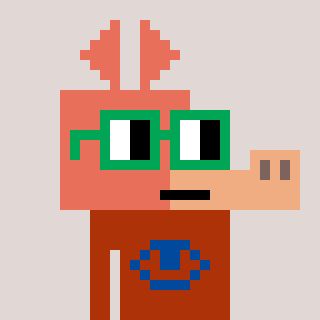
a pixel art character with square green glasses, a aardvark-shaped head and a hotbrown-colored body on a warm background